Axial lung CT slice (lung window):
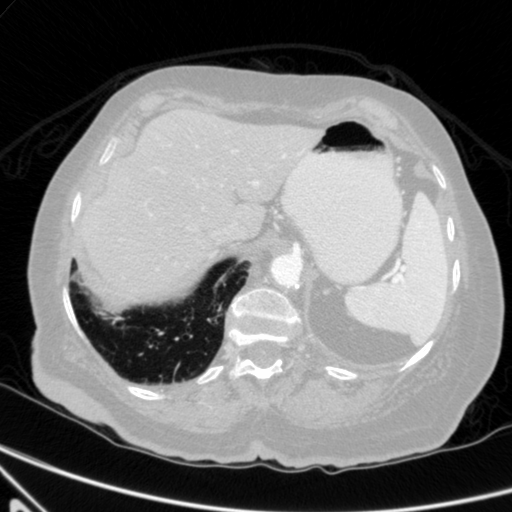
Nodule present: no